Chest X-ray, PA view. Patient: 45 years old, sex F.
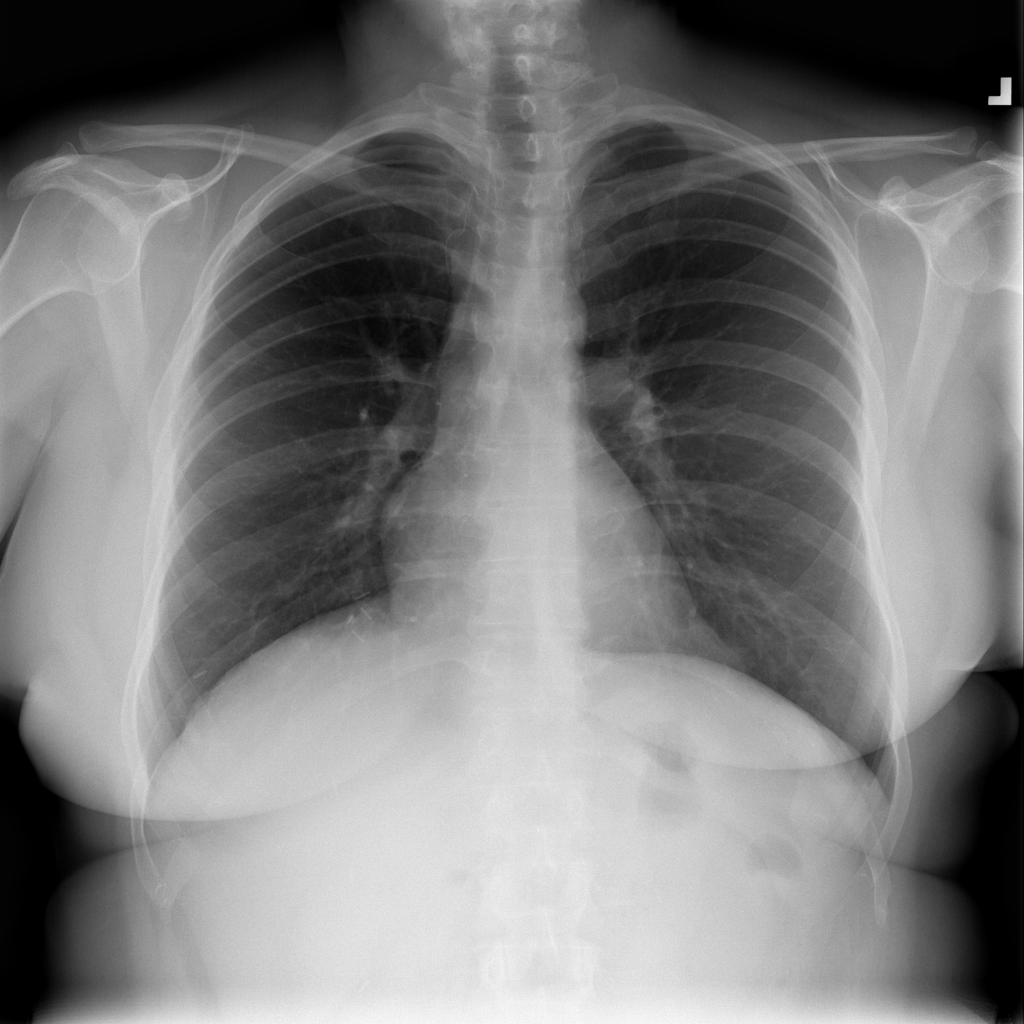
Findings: No Finding